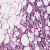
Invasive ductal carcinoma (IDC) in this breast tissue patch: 1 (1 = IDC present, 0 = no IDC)